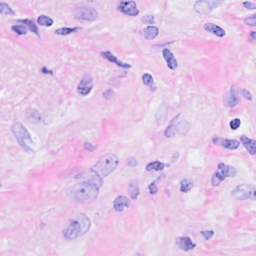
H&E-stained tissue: Breast